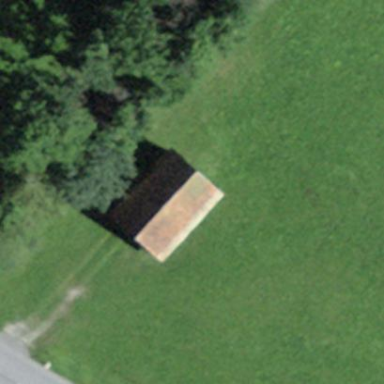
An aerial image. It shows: Farm auxiliary building.